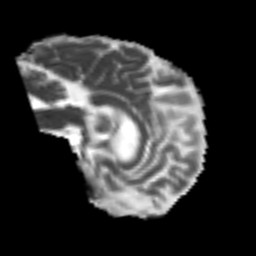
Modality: MD
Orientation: sagittal
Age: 64
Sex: male
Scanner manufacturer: siemens
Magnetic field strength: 3 T
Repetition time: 4.999 s
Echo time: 0.07946 s